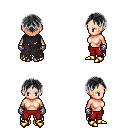
a pixel art fantasy rpg character, female body template, human, light skin, black tattered cape, red pants, gray parted hairstyle, metal gloves, gold boots, four views (front, back, left, right), 2x2 character sprite sheet, small pixel art, hard edges, no anti-aliasing